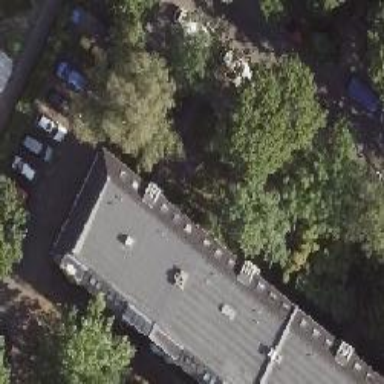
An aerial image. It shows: Terrace building.